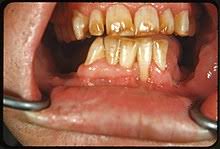
Condition: Tooth Discoloration